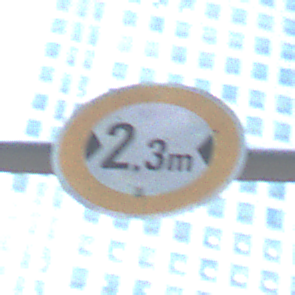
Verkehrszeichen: TatsaechlicheBreite2Komma3
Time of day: MorningAfternoon
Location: Outdoor (Urban)
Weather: PartlyCloudy
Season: NotSpecified
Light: Natural